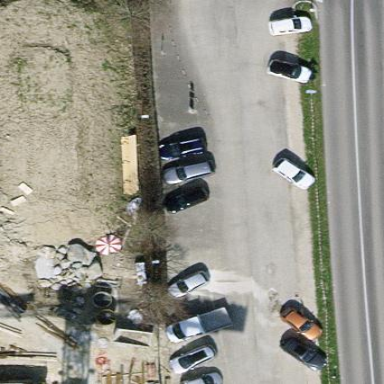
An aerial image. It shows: Street-side parking area.